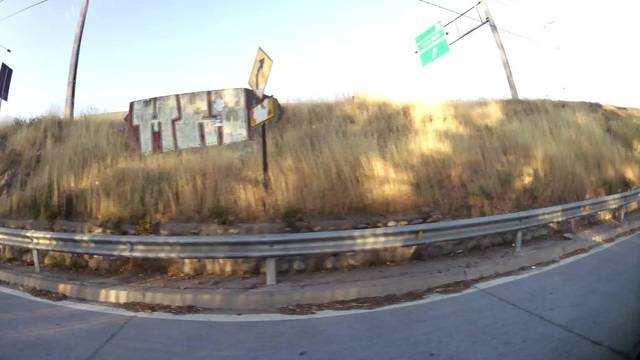
Region: Chile
Coordinates: -33.395, -70.622